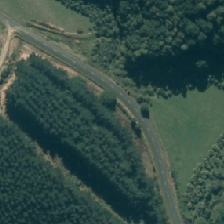
Land cover: high_producing_grassland